Question: I have a database look like this

I'm trying to get the NamaHalaman by doing some sql Query
'''
function getPageByMdl(modul) {
var sql = "SELECT * FROM Halaman WHERE ModulLayanan = '"+modul+"' ORDER BY Urutan ASC";
var results = [];
var sqlResultSet = db.execute(sql);
while (sqlResultSet.isValidRow()) {
results.push({
namahalaman : sqlResultSet.fieldByName('NamaHalaman')
});
sqlResultSet.next();
}
sqlResultSet.close();
return results;
}
'''
However the result length always give me 0 although as you can see it has 2 value in it. Another problem also happen when i try to run
'''
var sql = "SELECT Distinct ModulLayanan FROM Halaman Order ASC";
'''
it only returned the first value from the database which is Whistleblowing system.
Oh here's my function on showing the result
'''
function loadDetailModule() {
data = getPageByMdl(modulTemp);
if (data.length > 0) {
var tableData = [];
//get through each item
for (var i = 0; i < data.length; i++) {
var detailmodul = data[i];
//create table row
var row = Titanium.UI.createTableViewRow({
dataIndex : i,
_title : detailmodul.namahalaman,
hasChild : true,
className : 'detailmodul_halaman',
filter : detailmodul.namahalaman,
height : 70,
backgroundColor : '#fff',
});
//title label for row at index i
var titleLabel = Titanium.UI.createLabel({
text : detailmodul.namahalaman,
font : {
fontSize : 14,
fontWeight : ' bold'
},
left : 70,
top : 10,
height : 50,
width : 210,
color : '#232',
dataIndex : i
});
row.add(titleLabel);
//add our little icon to the left of the row
var iconImage = Titanium.UI.createImageView({
image : 'img/eggcooking.png',
width : 50,
height : 50,
left : 10,
top : 10
});
row.add(iconImage);
//add the row to data array
tableData.push(row);
}
// set the data to tableview's data
detailModuleTable.data = tableData;
detailModuleTable.show();
} else {
detailModuleTable.hide();
}
}
'''
Thank you in advance
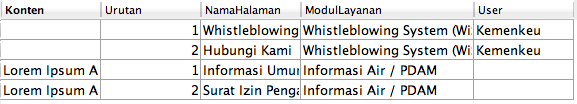
Answer: the problem is because the Titanium does not refresh your Database when you run your application.
What you need is:
1. uninstall your application in emulator
or
2. you can change the database name
'''
Titanium.Database.install('SLTemp.sqlite', 'SLTemp1');
var db = Ti.Database.open('SLTemp1');
'''
to
'''
Titanium.Database.install('SLTemp.sqlite', 'SLTemp');
var db = Ti.Database.open('SLTemp');
'''